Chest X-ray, PA view. Patient: 75 years old, sex M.
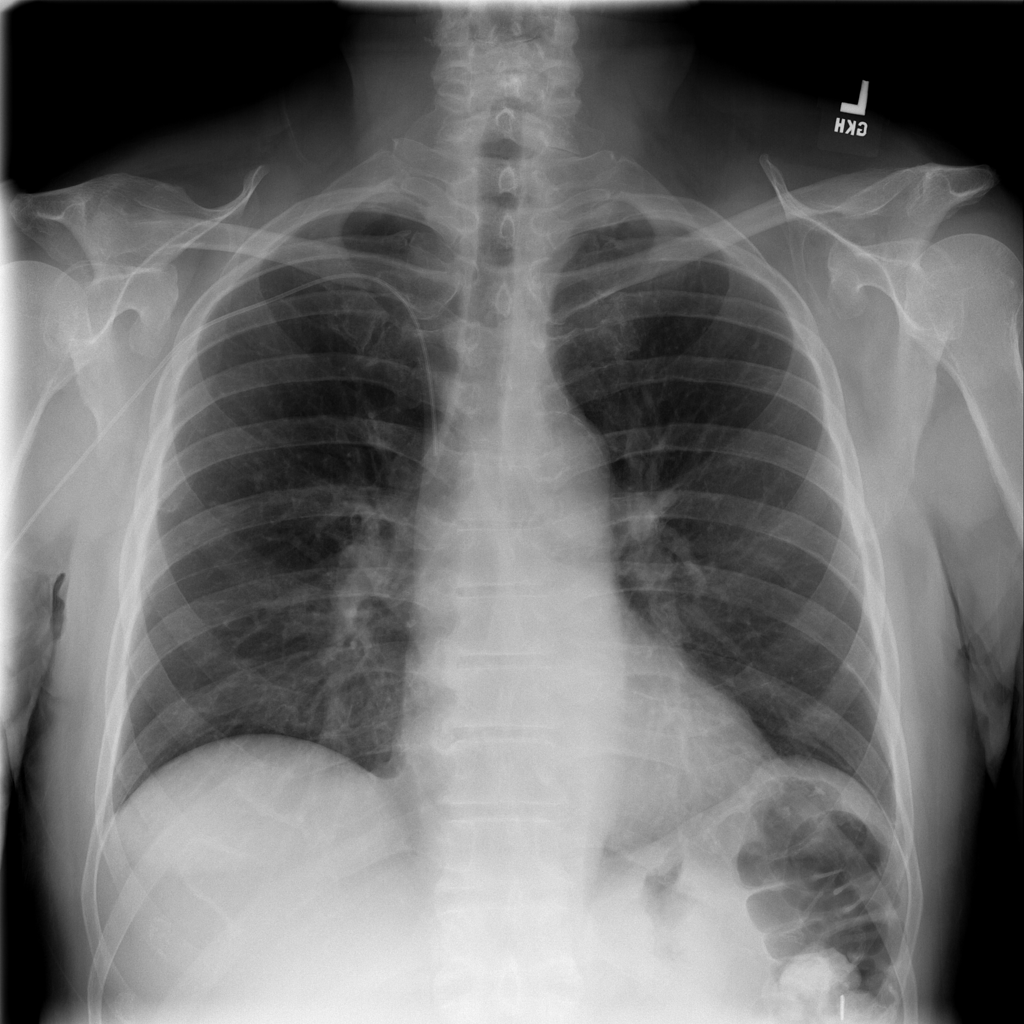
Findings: No Finding